Interaction volume radius: 5 \u00c5
Interaction volume height: 10 \u00c5
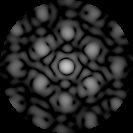
Disorder parameter: 0.2922